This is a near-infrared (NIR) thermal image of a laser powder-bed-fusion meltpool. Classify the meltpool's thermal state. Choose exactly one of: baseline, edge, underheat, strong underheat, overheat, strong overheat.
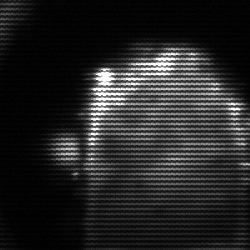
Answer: baseline